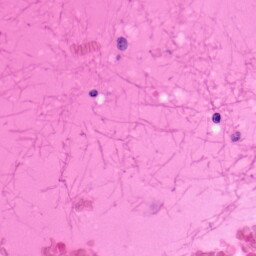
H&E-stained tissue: Colon